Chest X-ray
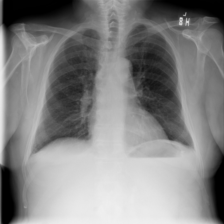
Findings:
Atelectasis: negative
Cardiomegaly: negative
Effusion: negative
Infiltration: negative
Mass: negative
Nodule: negative
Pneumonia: negative
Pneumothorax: negative
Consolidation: negative
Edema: negative
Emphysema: negative
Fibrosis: negative
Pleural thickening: negative
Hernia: negative